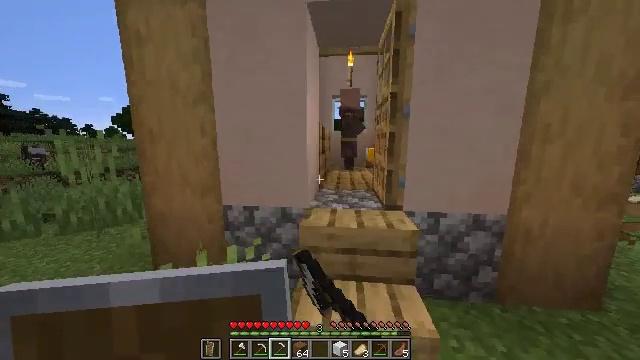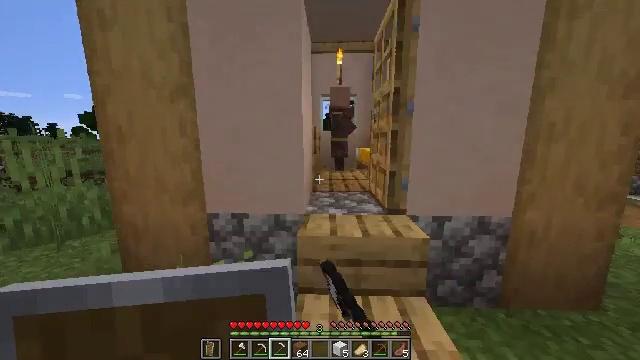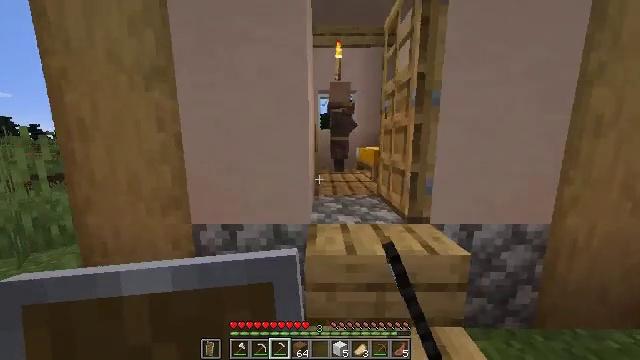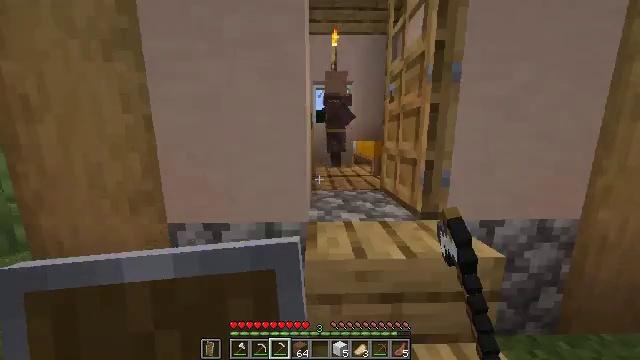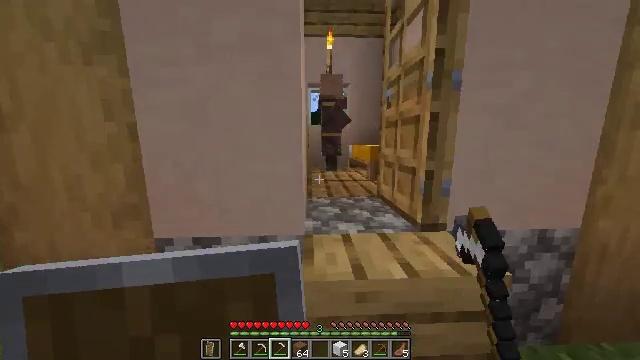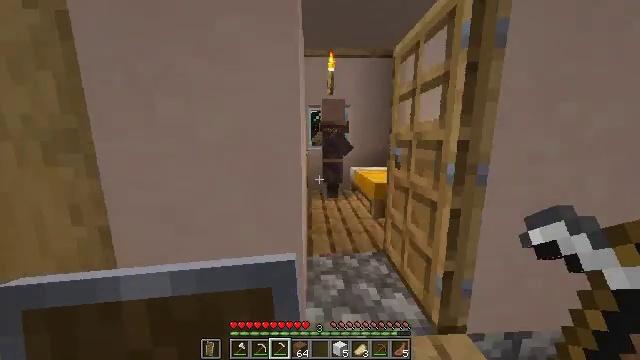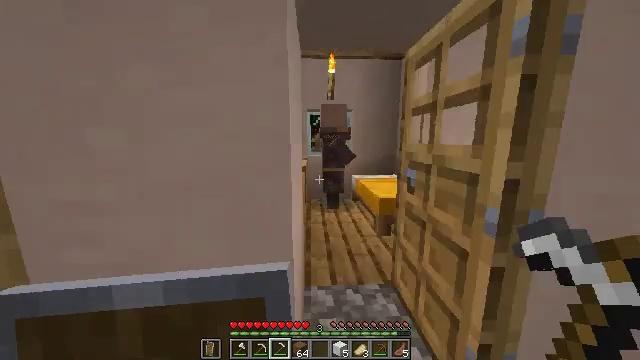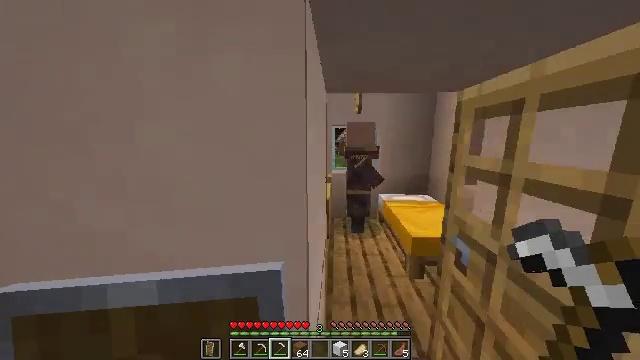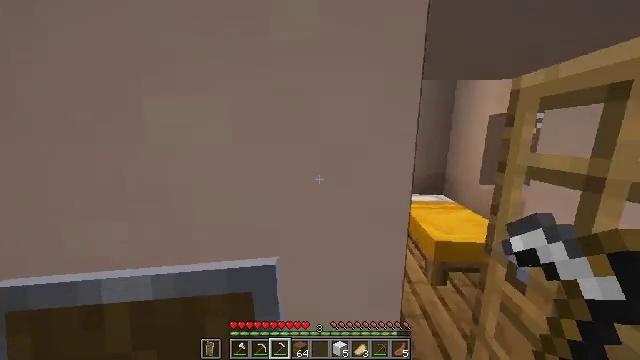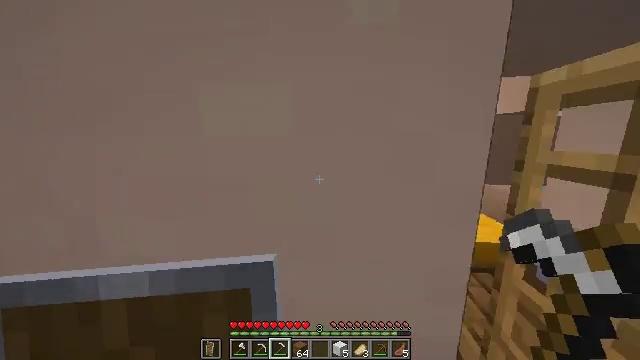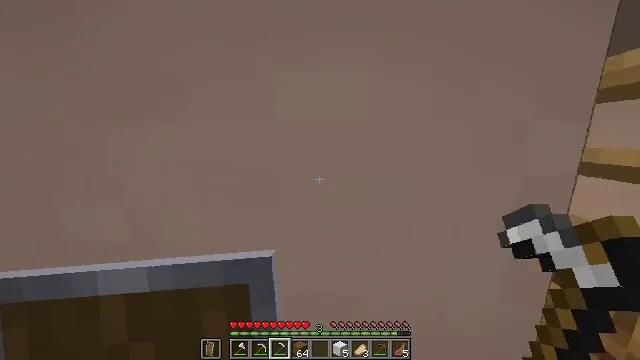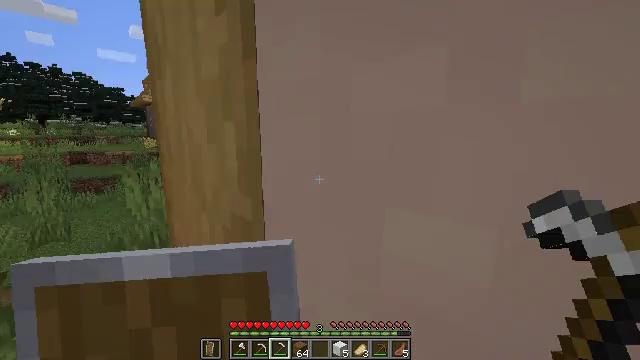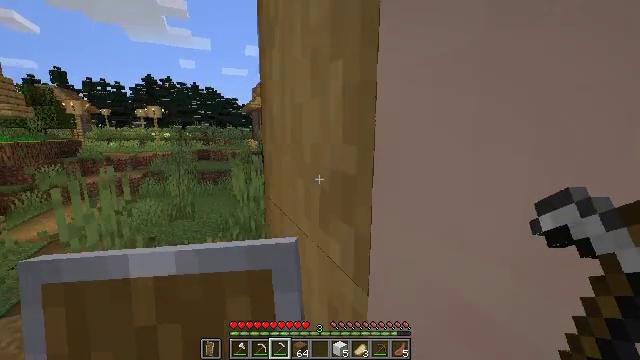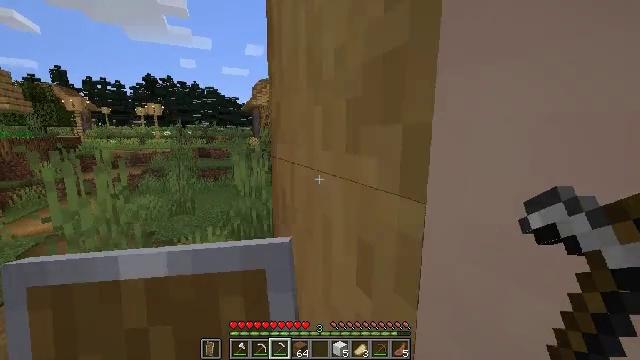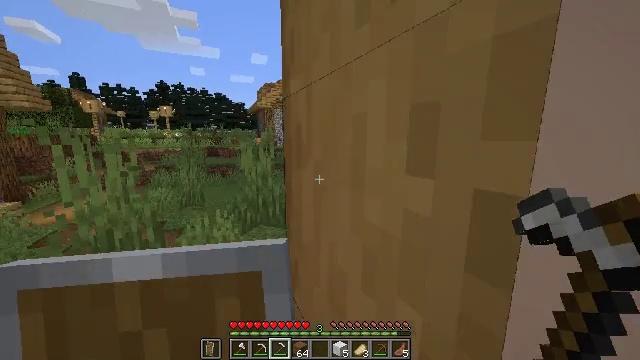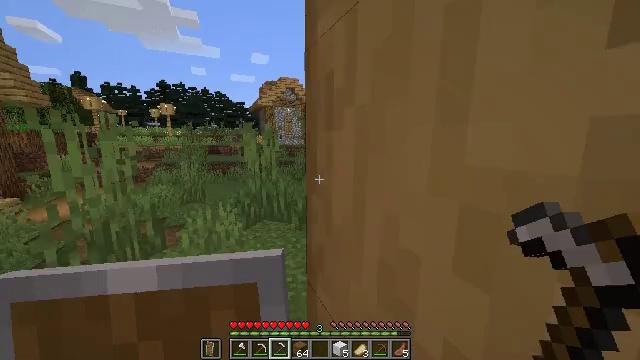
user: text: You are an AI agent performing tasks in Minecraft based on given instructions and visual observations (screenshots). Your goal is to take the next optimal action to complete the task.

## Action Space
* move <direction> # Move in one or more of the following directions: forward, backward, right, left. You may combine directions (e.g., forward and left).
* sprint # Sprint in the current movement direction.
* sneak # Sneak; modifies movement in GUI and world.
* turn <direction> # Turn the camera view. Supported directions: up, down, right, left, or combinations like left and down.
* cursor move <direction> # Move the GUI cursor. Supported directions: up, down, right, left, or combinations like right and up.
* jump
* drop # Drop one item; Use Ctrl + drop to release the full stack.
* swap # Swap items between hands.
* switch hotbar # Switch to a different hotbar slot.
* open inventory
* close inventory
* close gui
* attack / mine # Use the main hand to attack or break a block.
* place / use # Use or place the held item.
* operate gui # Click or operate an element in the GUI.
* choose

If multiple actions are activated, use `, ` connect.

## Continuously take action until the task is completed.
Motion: motion action
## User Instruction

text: Remove the existing composter.
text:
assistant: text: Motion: move forward, turn right
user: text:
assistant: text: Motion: move forward, turn right
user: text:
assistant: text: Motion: move forward, turn right
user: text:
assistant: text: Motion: move forward, turn right
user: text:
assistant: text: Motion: move forward
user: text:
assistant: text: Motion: move forward
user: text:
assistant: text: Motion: move forward and move left, turn left
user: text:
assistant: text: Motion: move forward and move left
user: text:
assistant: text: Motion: move forward and move left
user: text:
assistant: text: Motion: move forward and move left, turn left
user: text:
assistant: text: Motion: move forward and move left, sprint, turn left
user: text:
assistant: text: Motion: move forward and move left, sprint, turn left and up
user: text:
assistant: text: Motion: move forward and move left, sprint
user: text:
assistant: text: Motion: move forward and move left, sprint
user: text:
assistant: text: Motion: move forward and move left, sprint
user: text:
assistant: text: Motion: move forward and move left, sprint
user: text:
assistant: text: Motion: move forward and move left, sprint
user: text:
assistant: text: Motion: move forward and move left, sprint, turn right
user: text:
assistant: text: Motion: move forward and move left, sprint
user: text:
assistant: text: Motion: move forward and move left, sprint
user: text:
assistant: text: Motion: move forward, sprint, turn right
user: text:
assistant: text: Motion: move forward, sprint, turn right
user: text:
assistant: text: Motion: move forward, sprint, turn right
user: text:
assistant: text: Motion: move forward, sprint, turn right
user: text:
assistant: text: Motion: move forward, sprint, turn right
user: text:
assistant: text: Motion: move forward, sprint, turn right
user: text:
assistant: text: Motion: move forward, sprint, turn right
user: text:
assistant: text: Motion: move forward, sprint, turn right and down
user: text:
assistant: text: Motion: move forward, sprint, turn right and down
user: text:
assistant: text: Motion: move forward, sprint, jump